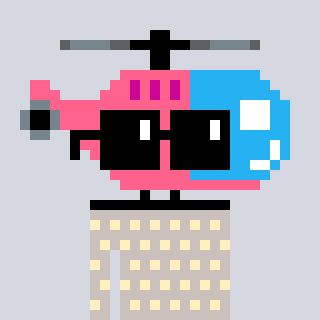
a pixel art character with square black sunglasses, a helicopter-shaped head and a foggrey-colored body on a cool background